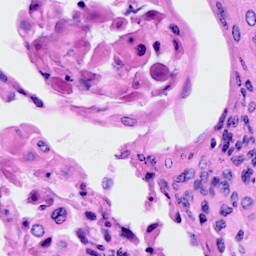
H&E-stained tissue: Cervix